Field crop: maize
Growth stage: 2
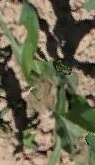
Species: maize